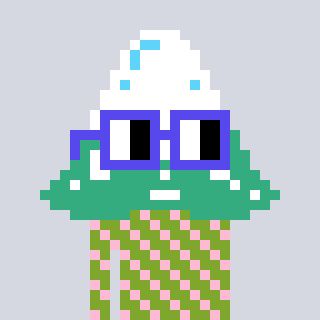
a pixel art character with square blue glasses, a snowy mountain-shaped head and a slimegreen-colored body on a cool background